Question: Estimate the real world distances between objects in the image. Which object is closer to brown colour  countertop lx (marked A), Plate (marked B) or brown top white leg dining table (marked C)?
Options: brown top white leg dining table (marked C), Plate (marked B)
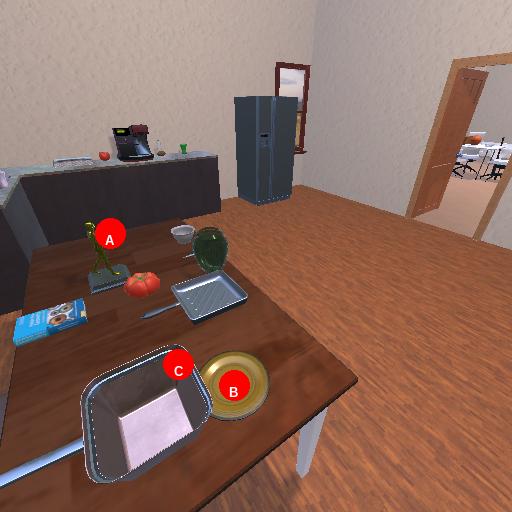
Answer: brown top white leg dining table (marked C)